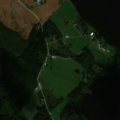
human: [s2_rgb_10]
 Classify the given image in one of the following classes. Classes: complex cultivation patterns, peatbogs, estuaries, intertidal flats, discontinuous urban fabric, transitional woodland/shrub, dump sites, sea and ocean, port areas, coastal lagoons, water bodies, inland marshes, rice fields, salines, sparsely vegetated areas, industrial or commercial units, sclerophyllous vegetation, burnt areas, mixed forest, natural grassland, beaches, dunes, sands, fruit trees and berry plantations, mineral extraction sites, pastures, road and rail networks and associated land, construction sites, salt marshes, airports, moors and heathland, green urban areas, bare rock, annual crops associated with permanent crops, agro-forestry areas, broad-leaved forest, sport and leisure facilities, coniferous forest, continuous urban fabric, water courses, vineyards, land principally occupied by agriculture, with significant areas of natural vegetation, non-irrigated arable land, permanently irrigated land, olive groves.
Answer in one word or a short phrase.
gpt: non-irrigated arable land, land principally occupied by agriculture, with significant areas of natural vegetation, broad-leaved forest, mixed forest, water bodies